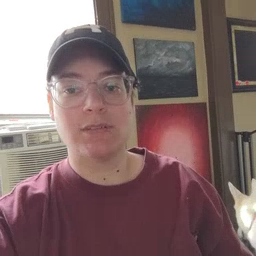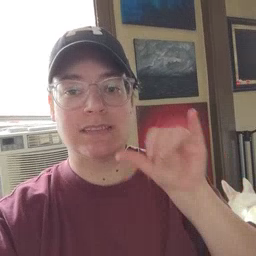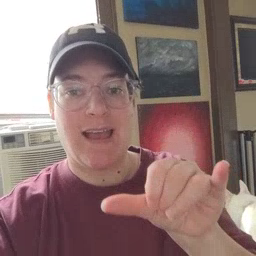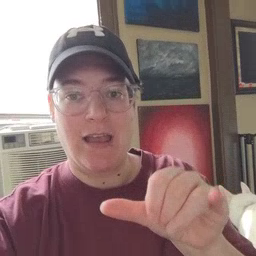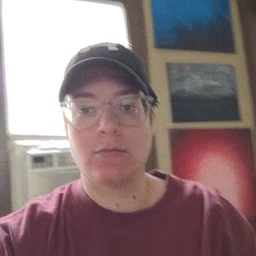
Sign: stay